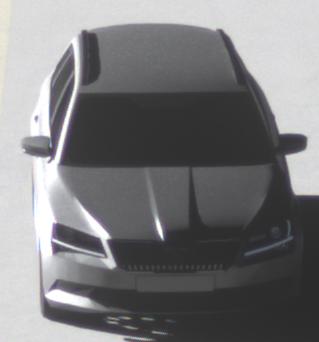
Make: Skoda
Model: Superb Combi 1.4 TSI
Detailed model: Superb (III) Combi
Model produced from: 2015/09
Model produced until: 2018/06
Doors: 5
Color: gray
Road condition: dry road
Daytime: sunrise or sunset
Contrast: high contrast